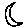
Label: moon